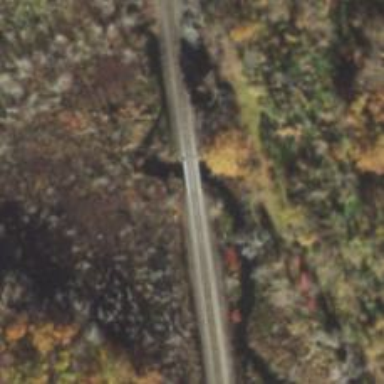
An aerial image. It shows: Railway bridge.